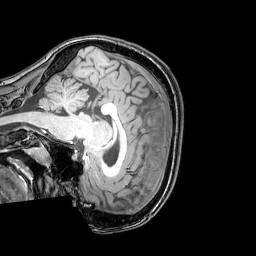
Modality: T1w
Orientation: sagittal
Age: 19
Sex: female
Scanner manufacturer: philips
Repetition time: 0.008226 s
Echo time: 0.0038 s